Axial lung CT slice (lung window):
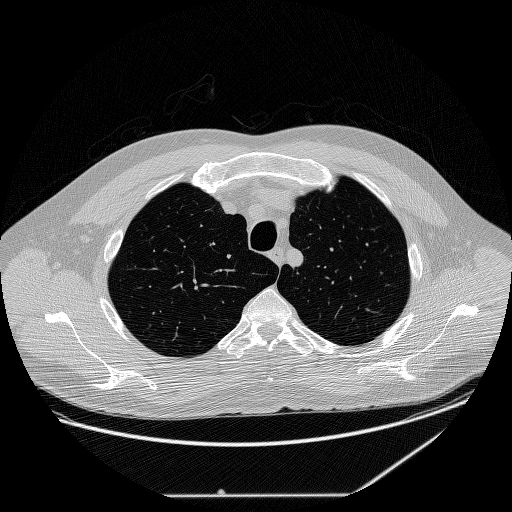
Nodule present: no